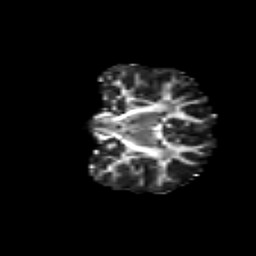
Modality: FA
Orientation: coronal
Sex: female
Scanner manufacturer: siemens
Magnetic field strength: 3 T
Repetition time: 5 s
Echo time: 0.071 s